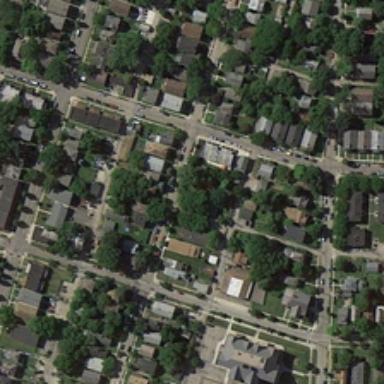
Many buildings and many green trees are in a dense residential area .